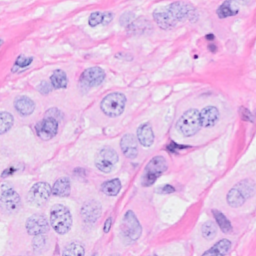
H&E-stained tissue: Breast